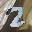
Label: 2